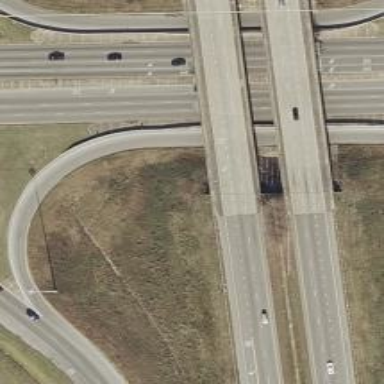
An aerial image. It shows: Bridge on trunk expressway with dual carriageway.